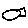
Label: fish